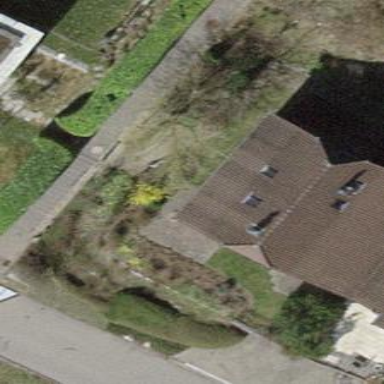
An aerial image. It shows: Terrace building.